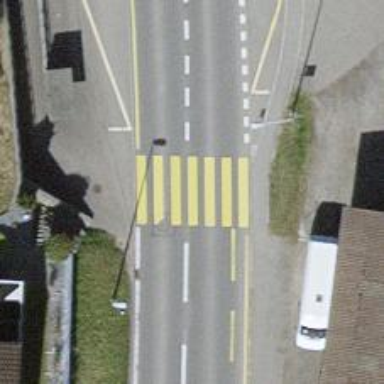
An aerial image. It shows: Uncontrolled zebra crossing with zebra markings.